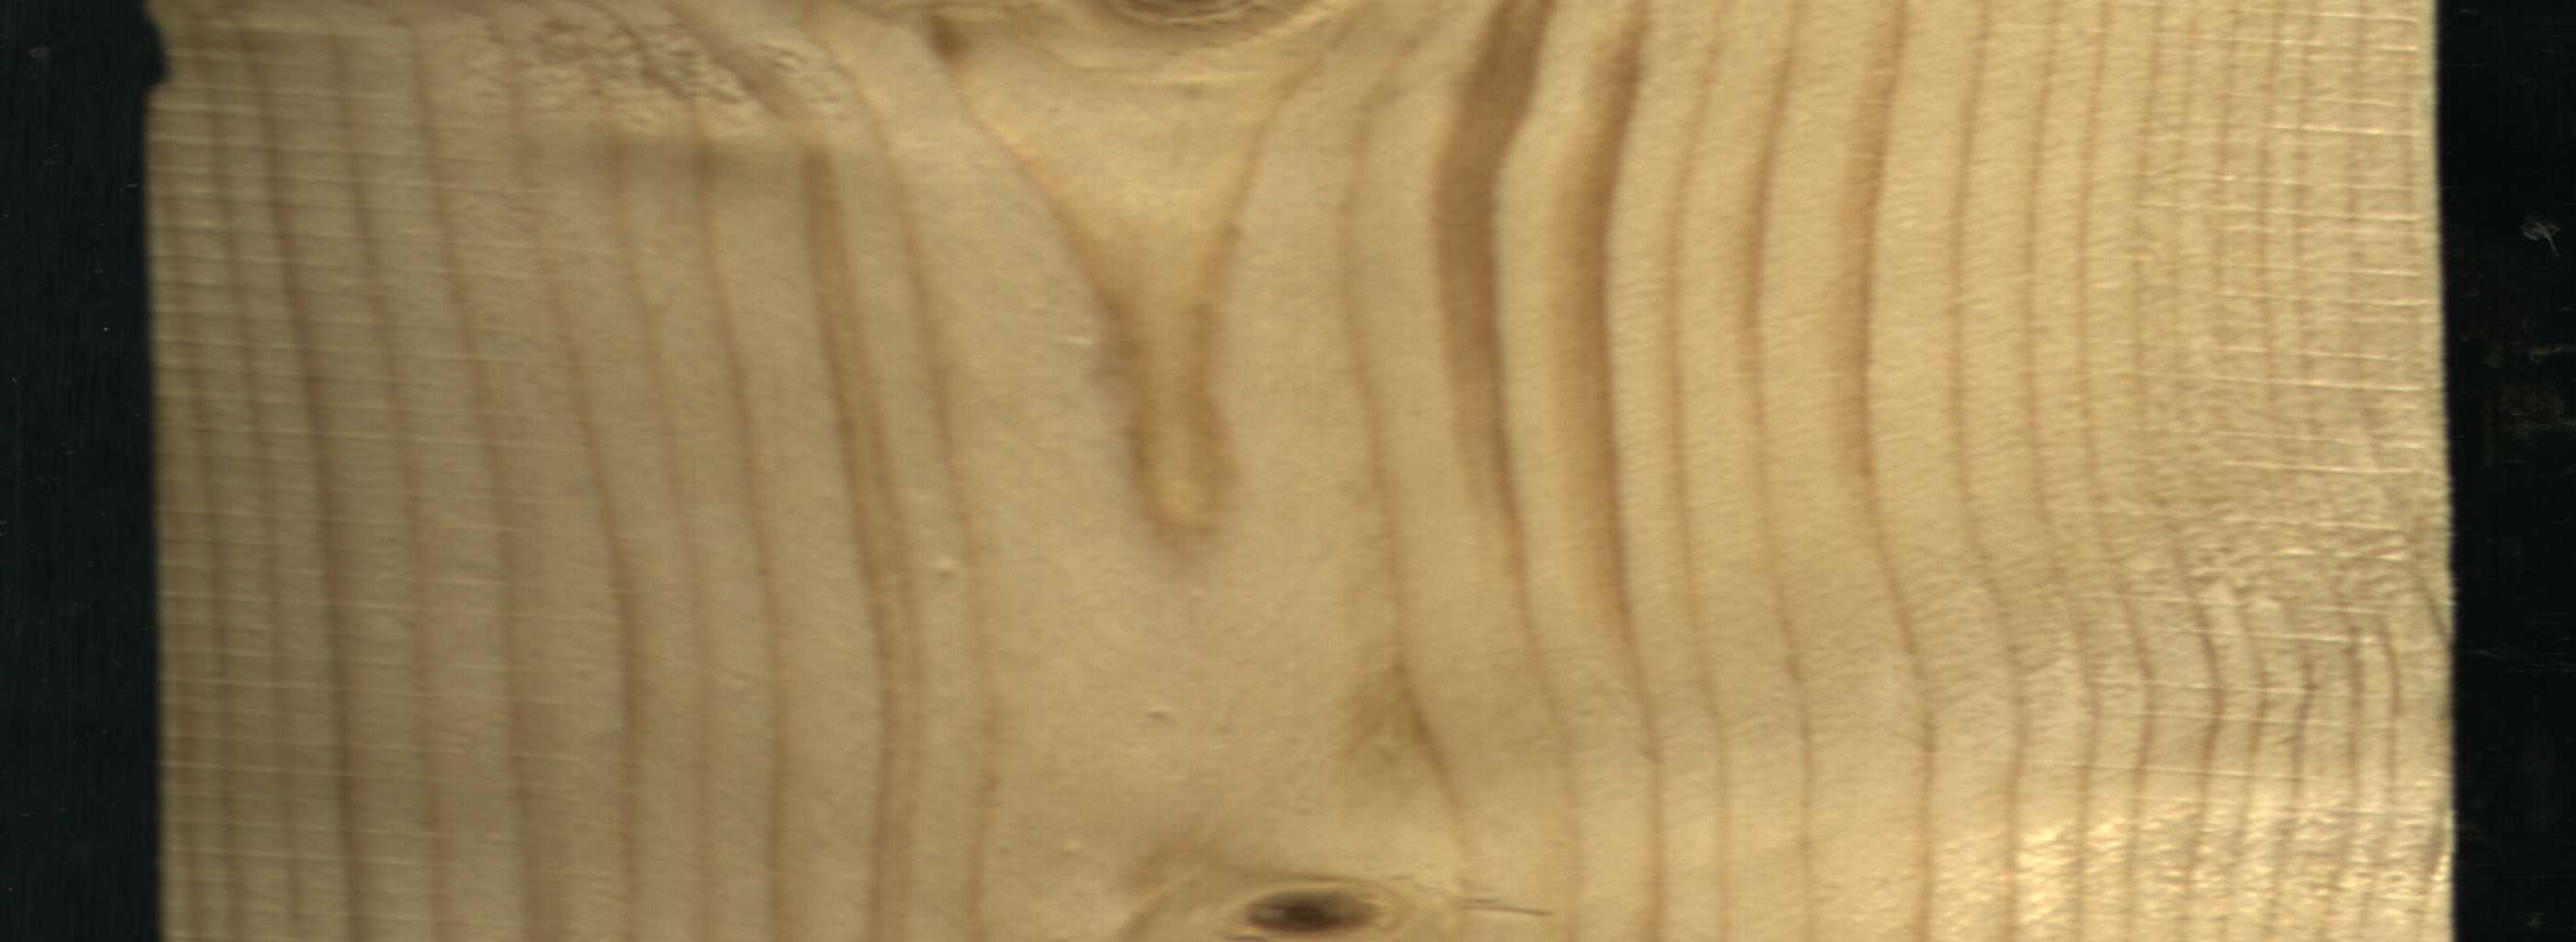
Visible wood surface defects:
Live_Knot
Live_Knot